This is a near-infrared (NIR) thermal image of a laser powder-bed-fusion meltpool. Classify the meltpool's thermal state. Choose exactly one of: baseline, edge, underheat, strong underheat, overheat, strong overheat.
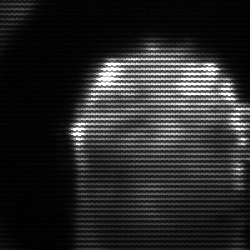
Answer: baseline